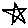
Label: star